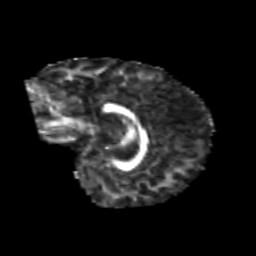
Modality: FA
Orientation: sagittal
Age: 7
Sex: male
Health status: healthy